Field crop: maize
Growth stage: 2
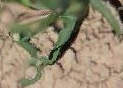
Species: maize